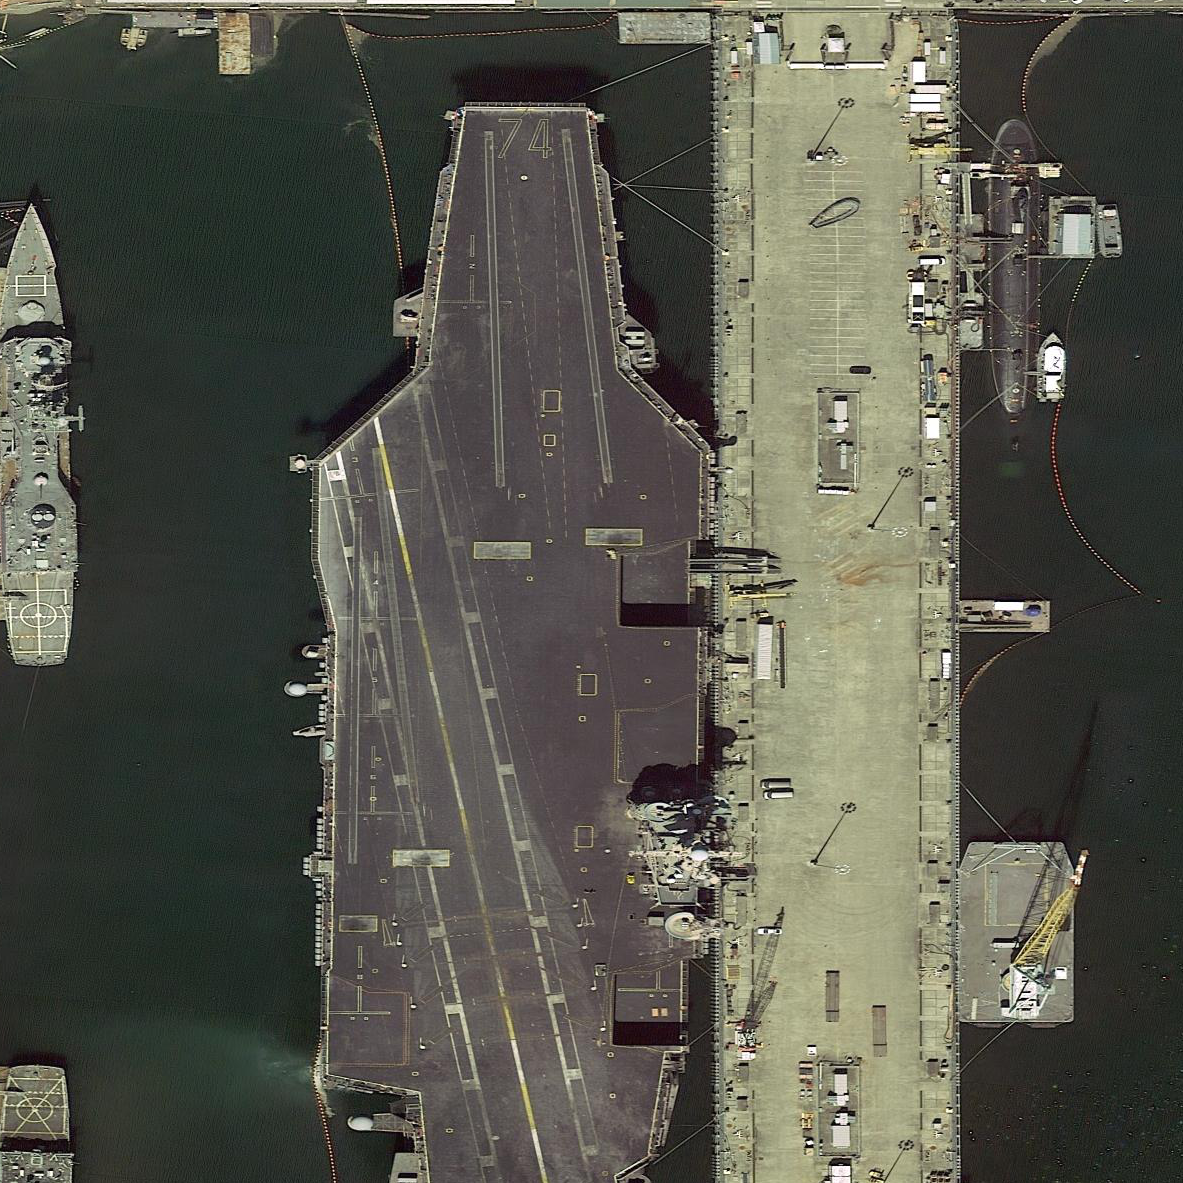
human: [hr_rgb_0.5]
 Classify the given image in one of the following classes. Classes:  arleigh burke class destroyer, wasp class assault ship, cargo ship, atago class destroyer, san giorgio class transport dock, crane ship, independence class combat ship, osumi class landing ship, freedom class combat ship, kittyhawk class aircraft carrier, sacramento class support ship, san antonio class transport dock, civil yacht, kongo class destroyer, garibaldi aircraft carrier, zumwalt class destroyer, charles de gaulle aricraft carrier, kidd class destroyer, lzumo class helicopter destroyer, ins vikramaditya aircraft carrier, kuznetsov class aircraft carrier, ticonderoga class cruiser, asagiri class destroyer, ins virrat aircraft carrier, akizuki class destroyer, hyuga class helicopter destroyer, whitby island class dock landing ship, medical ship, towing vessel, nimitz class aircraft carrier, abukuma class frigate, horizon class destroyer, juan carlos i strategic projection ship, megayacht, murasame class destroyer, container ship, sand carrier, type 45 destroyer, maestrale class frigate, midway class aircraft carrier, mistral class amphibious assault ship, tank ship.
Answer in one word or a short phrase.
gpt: Nimitz class aircraft carrier